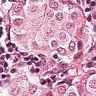
Metastatic tissue present: yes